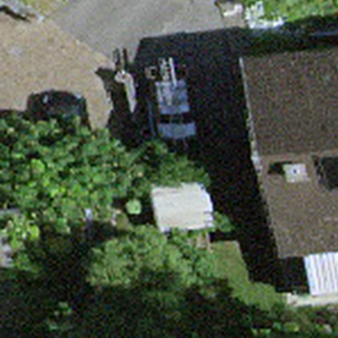
Label: other